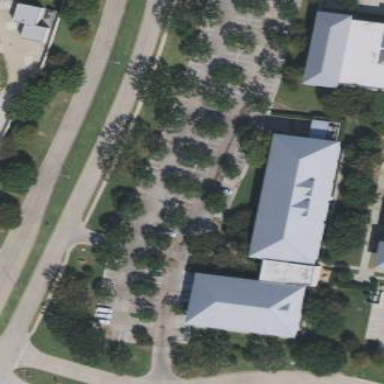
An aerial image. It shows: Office building.